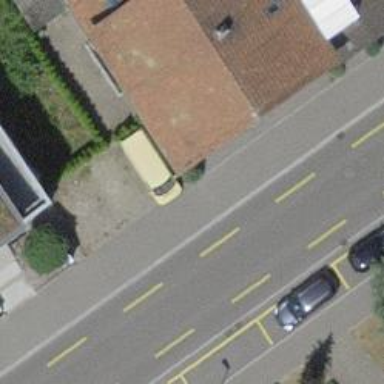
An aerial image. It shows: Post box is visible.